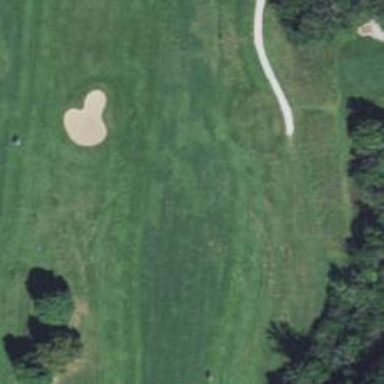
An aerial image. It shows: View of golf hole.